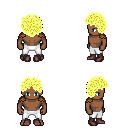
a pixel art fantasy rpg character, male body template, human, dark skin, leather shoulder armor, white pants, gold curly afro hairstyle, maroon shoes, four views (front, back, left, right), 2x2 character sprite sheet, small pixel art, hard edges, no anti-aliasing